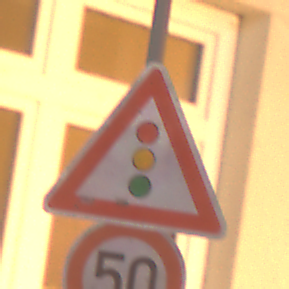
Verkehrszeichen: Lichtzeichenanlage
Zusatzzeichen unten: Geschwindigkeit50
Umgebung: Outdoor, Urban
Tageszeit: Night
Wetter: Clear
Licht: Artificial
Jahreszeit: NotSpecified
Kontrast: HighContrast